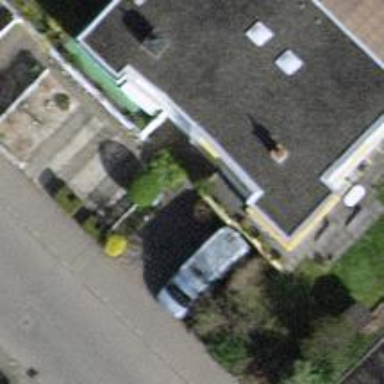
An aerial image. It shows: Terrace building.